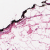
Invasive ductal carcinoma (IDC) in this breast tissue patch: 0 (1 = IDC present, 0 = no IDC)